Question: I am using RestKit for developing some todo list app. I am facing some mapping problem regarding returned json form server with CoreData in iOS.
Following is the image of list and tasks entities which i am using.

When someone adds a new task to the list on the server i return following Json of that particular list:
'''
'GET www.mydomain.compi\list'
[ { "list" :
{ "listID" : "1",
"listName" : "New List ",
"listSyncStatus" : "1"
},
"tasks" : [ { "listID" : "1",
"taskCompletionStatus" : "1",
"taskID" : "24",
"taskName" : "Server Added 2",
"taskSyncStatus" : "1"
},
{ "listID" : "1",
"taskCompletionStatus" : "1",
"taskID" : "25",
"taskName" : "Server Added 3",
"taskSyncStatus" : "1"
},
{ "listID" : "1",
"taskCompletionStatus" : "1",
"taskID" : "23",
"taskName" : "Server Added",
"taskSyncStatus" : "1"
}
]
}
]
'''
my response descriptor for above json is as follows:
'''
RKResponseDescriptor *taskResponseDescriptor = [RKResponseDescriptor responseDescriptorWithMapping:taskEntityMapping
method:RKRequestMethodGET
pathPattern:@"/api/list/:id"
keyPath:@"tasks"
statusCodes:RKStatusCodeIndexSetForClass(RKStatusCodeClassSuccessful)];
'''
and for my core data mapping i use following relationship mapping:
'''
[taskEntityMapping addPropertyMapping:[RKRelationshipMapping relationshipMappingFromKeyPath:@"list"
toKeyPath:@"list"
withMapping:listEntityMapping]];
'''
my 'taskEntityMapping' is as follows:
'''
NSDictionary *taskObjectMapping = @{
@"listID" : @"listID",
@"taskID" : @"taskID",
@"taskName" : @"taskName",
@"taskCompletionStatus" : @"taskCompletionStatus",
@"taskSyncStatus" : @"taskSyncStatus"
};
RKEntityMapping *taskEntityMapping = [RKEntityMapping mappingForEntityForName:@"Task" inManagedObjectStore:managedObjectStore];
[taskEntityMapping addAttributeMappingsFromDictionary:taskObjectMapping];
taskEntityMapping.identificationAttributes = @[ @"taskID" ];
'''
and my 'listEntityMapping' is as follows:
'''
//ALL LISTS RELATED REQUESTS
NSDictionary *listObjectMapping = @{
@"listID" : @"listID",
@"listName" : @"listName",
@"listSyncStatus" : @"listSyncStatus",
};
RKEntityMapping *listEntityMapping = [RKEntityMapping mappingForEntityForName:@"List" inManagedObjectStore:managedObjectStore];
[listEntityMapping addAttributeMappingsFromDictionary:listObjectMapping];
listEntityMapping.identificationAttributes = @[ @"listID" ];
'''
On execution my app crashes with following error
'Terminating app due to uncaught exception 'NSInternalInconsistencyException', reason: 'Expected a dictionary representation''
and request log is as follows:
'''
2014-02-03 13:17:29.789 RKGist[984:70b] T restkit.network:RKObjectRequestOperation.m:178 GET 'http://mydomain.com/api/list/1':
request.headers={
Accept = "application/json";
"Accept-Language" = "en;q=1, fr;q=0.9, de;q=0.8, zh-Hans;q=0.7, zh-Hant;q=0.6, ja;q=0.5";
"User-Agent" = "RKGist/1.0 (iPhone Simulator; iOS 7.0.3; Scale/2.00)";
}
request.body=(null)
2014-02-03 13:17:30.670 RKGist[984:f03] T restkit.network:RKResponseMapperOperation.m:451 Mapping HTTP response to nil target object...
2014-02-03 13:17:30.670 RKGist[984:f03] D restkit.object_mapping:RKMapperOperation.m:377 Executing mapping operation for representation: (
{
list = {
listID = 1;
listName = "New List ";
listSyncStatus = 1;
};
tasks = (
{
listID = 1;
taskCompletionStatus = 1;
taskID = 24;
taskName = "Server Added 2";
taskSyncStatus = 1;
},
{
listID = 1;
taskCompletionStatus = 1;
taskID = 25;
taskName = "Server Added 3";
taskSyncStatus = 1;
},
{
listID = 1;
taskCompletionStatus = 1;
taskID = 23;
taskName = "Server Added";
taskSyncStatus = 1;
}
);
}
)
and targetObject: (null)
2014-02-03 13:17:30.671 RKGist[984:f03] T restkit.object_mapping:RKMapperOperation.m:320 Examining keyPath 'tasks' for mappable content...
2014-02-03 13:17:30.671 RKGist[984:f03] D restkit.object_mapping:RKMapperOperation.m:297 Found mappable collection at keyPath 'tasks': (
(
{
listID = 1;
taskCompletionStatus = 1;
taskID = 24;
taskName = "Server Added 2";
taskSyncStatus = 1;
},
{
listID = 1;
taskCompletionStatus = 1;
taskID = 25;
taskName = "Server Added 3";
taskSyncStatus = 1;
},
{
listID = 1;
taskCompletionStatus = 1;
taskID = 23;
taskName = "Server Added";
taskSyncStatus = 1;
}
)
)
'''
the log says found mappable collection at keypath 'tasks'.
Can anyone guide me what am i doing wrong here. Is my returned json format wrong or my mapping code is wrong ?
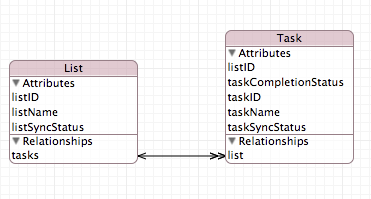
Answer: You response descriptor uses 'keyPath:@"tasks"'. This effectively 'digs' into the response and ignores anything outside the 'tasks' section. That means that during mapping you have no access to the 'list' section.
Using 'addPropertyMapping:' with a relationship is for nested mappings - that isn't what you have. You actually have 2 separate sections that need to be mapped individually (so, 2 response descriptors) to create all of the objects with their associated ids (and the ids of the connected objects). Then, you need to use foreign key mapping to make the connections (using <URL>.
1 thing to check is what the JSON returned is. It appears as though it may be 1 large array containing an object and that doesn't make sense. If it is an array then you would . It should be 1 object with a number of keys...